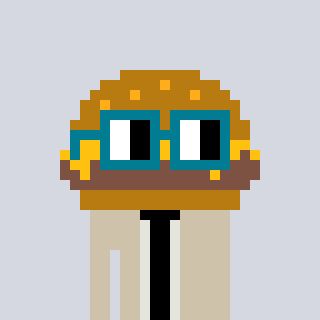
a pixel art character with square dark green glasses, a burger-shaped head and a bege-colored body on a cool background